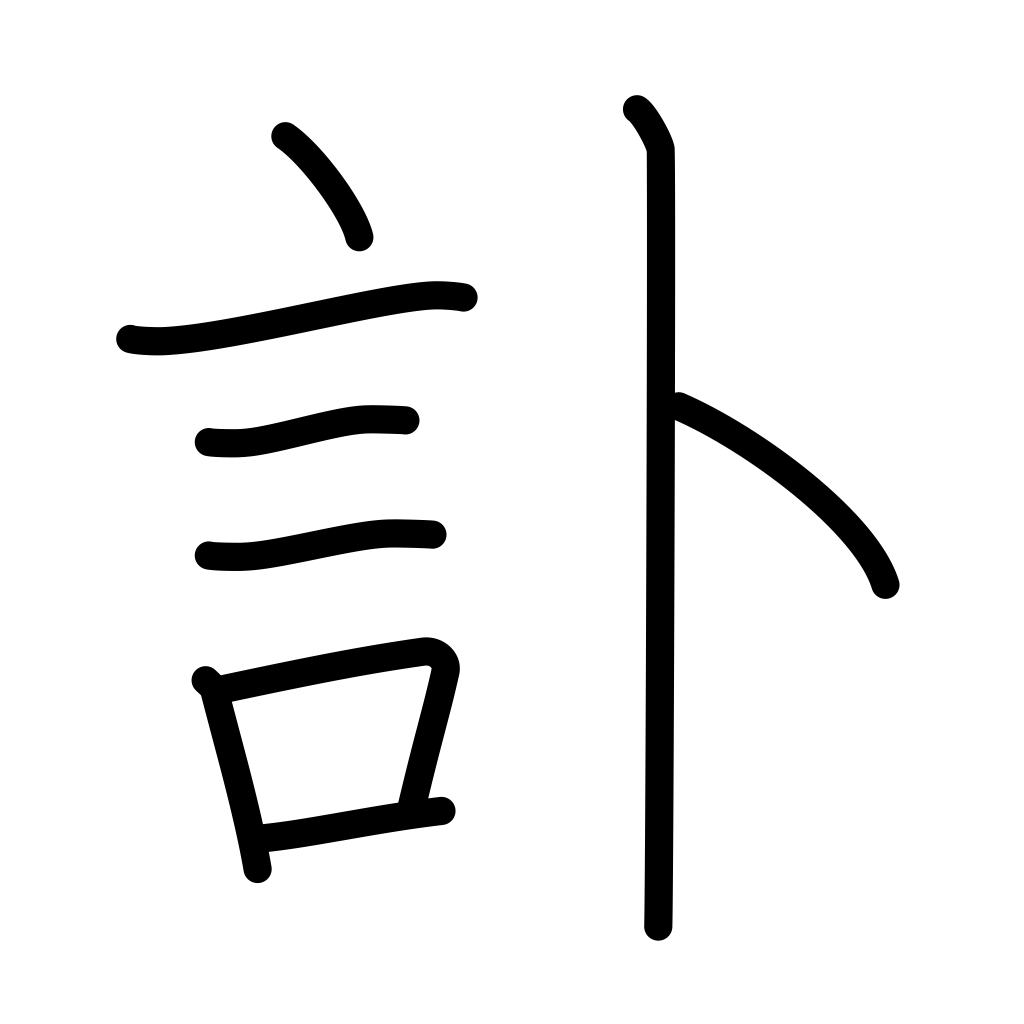
Meaning: obituary